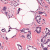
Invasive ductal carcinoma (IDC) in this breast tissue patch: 1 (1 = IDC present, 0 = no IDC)